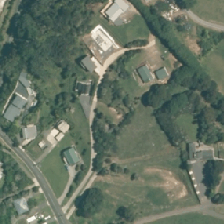
Land cover: urban_build_up